【题型】解答题　【知识点】函数　【难度】easy
设函数$f(x)=|\log_2 x|$.

\noindent (1)画出函数$y=f(x)$的图象；

\noindent (2)若存在不相等的实数$a$，$b$，使$f(a)=f(b)$，求$ab$的值.
【解答】
\noindent \textbf{【答案】} (1)作图见解析

\noindent (2)$ab=1$

\noindent \textbf{【分析】}（1）化简函数$f(x)$的解析式，即可作出函数$f(x)$的图象；

\noindent （2）分析可知$0<a<1<b$，结合对数的运算性质化简可得结果.

\noindent \textbf{【详解】}（1）因为$f(x)=|\log_2 x|=
\begin{cases}
-\log_2 x, & 0<x<1 \\
\log_2 x, & x\geq1
\end{cases}$，作出函数$f(x)$的图象如下图所示：

\noindent （2）不妨设$a<b$，由（1）可知，函数$f(x)$在$(0,1)$上单调递减，在$(1,+\infty)$上单调递增，

\noindent 因为$f(a)=f(b)$，则必有$0<a<1<b$，且有$|\log_2 a|=|\log_2 b|$，即$-\log_2 a=\log_2 b$，

\noindent 所以$\log_2 a+\log_2 b=\log_2(ab)=0$，解得$ab=1$.

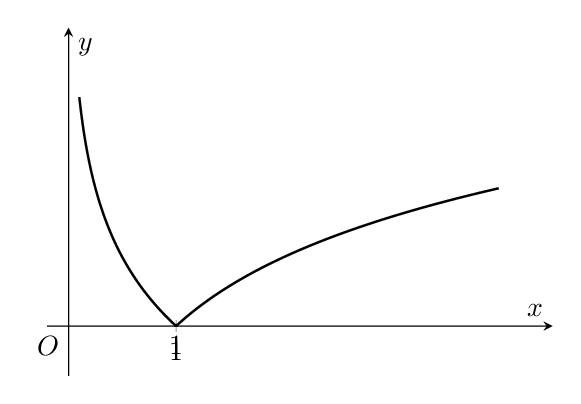